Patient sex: M
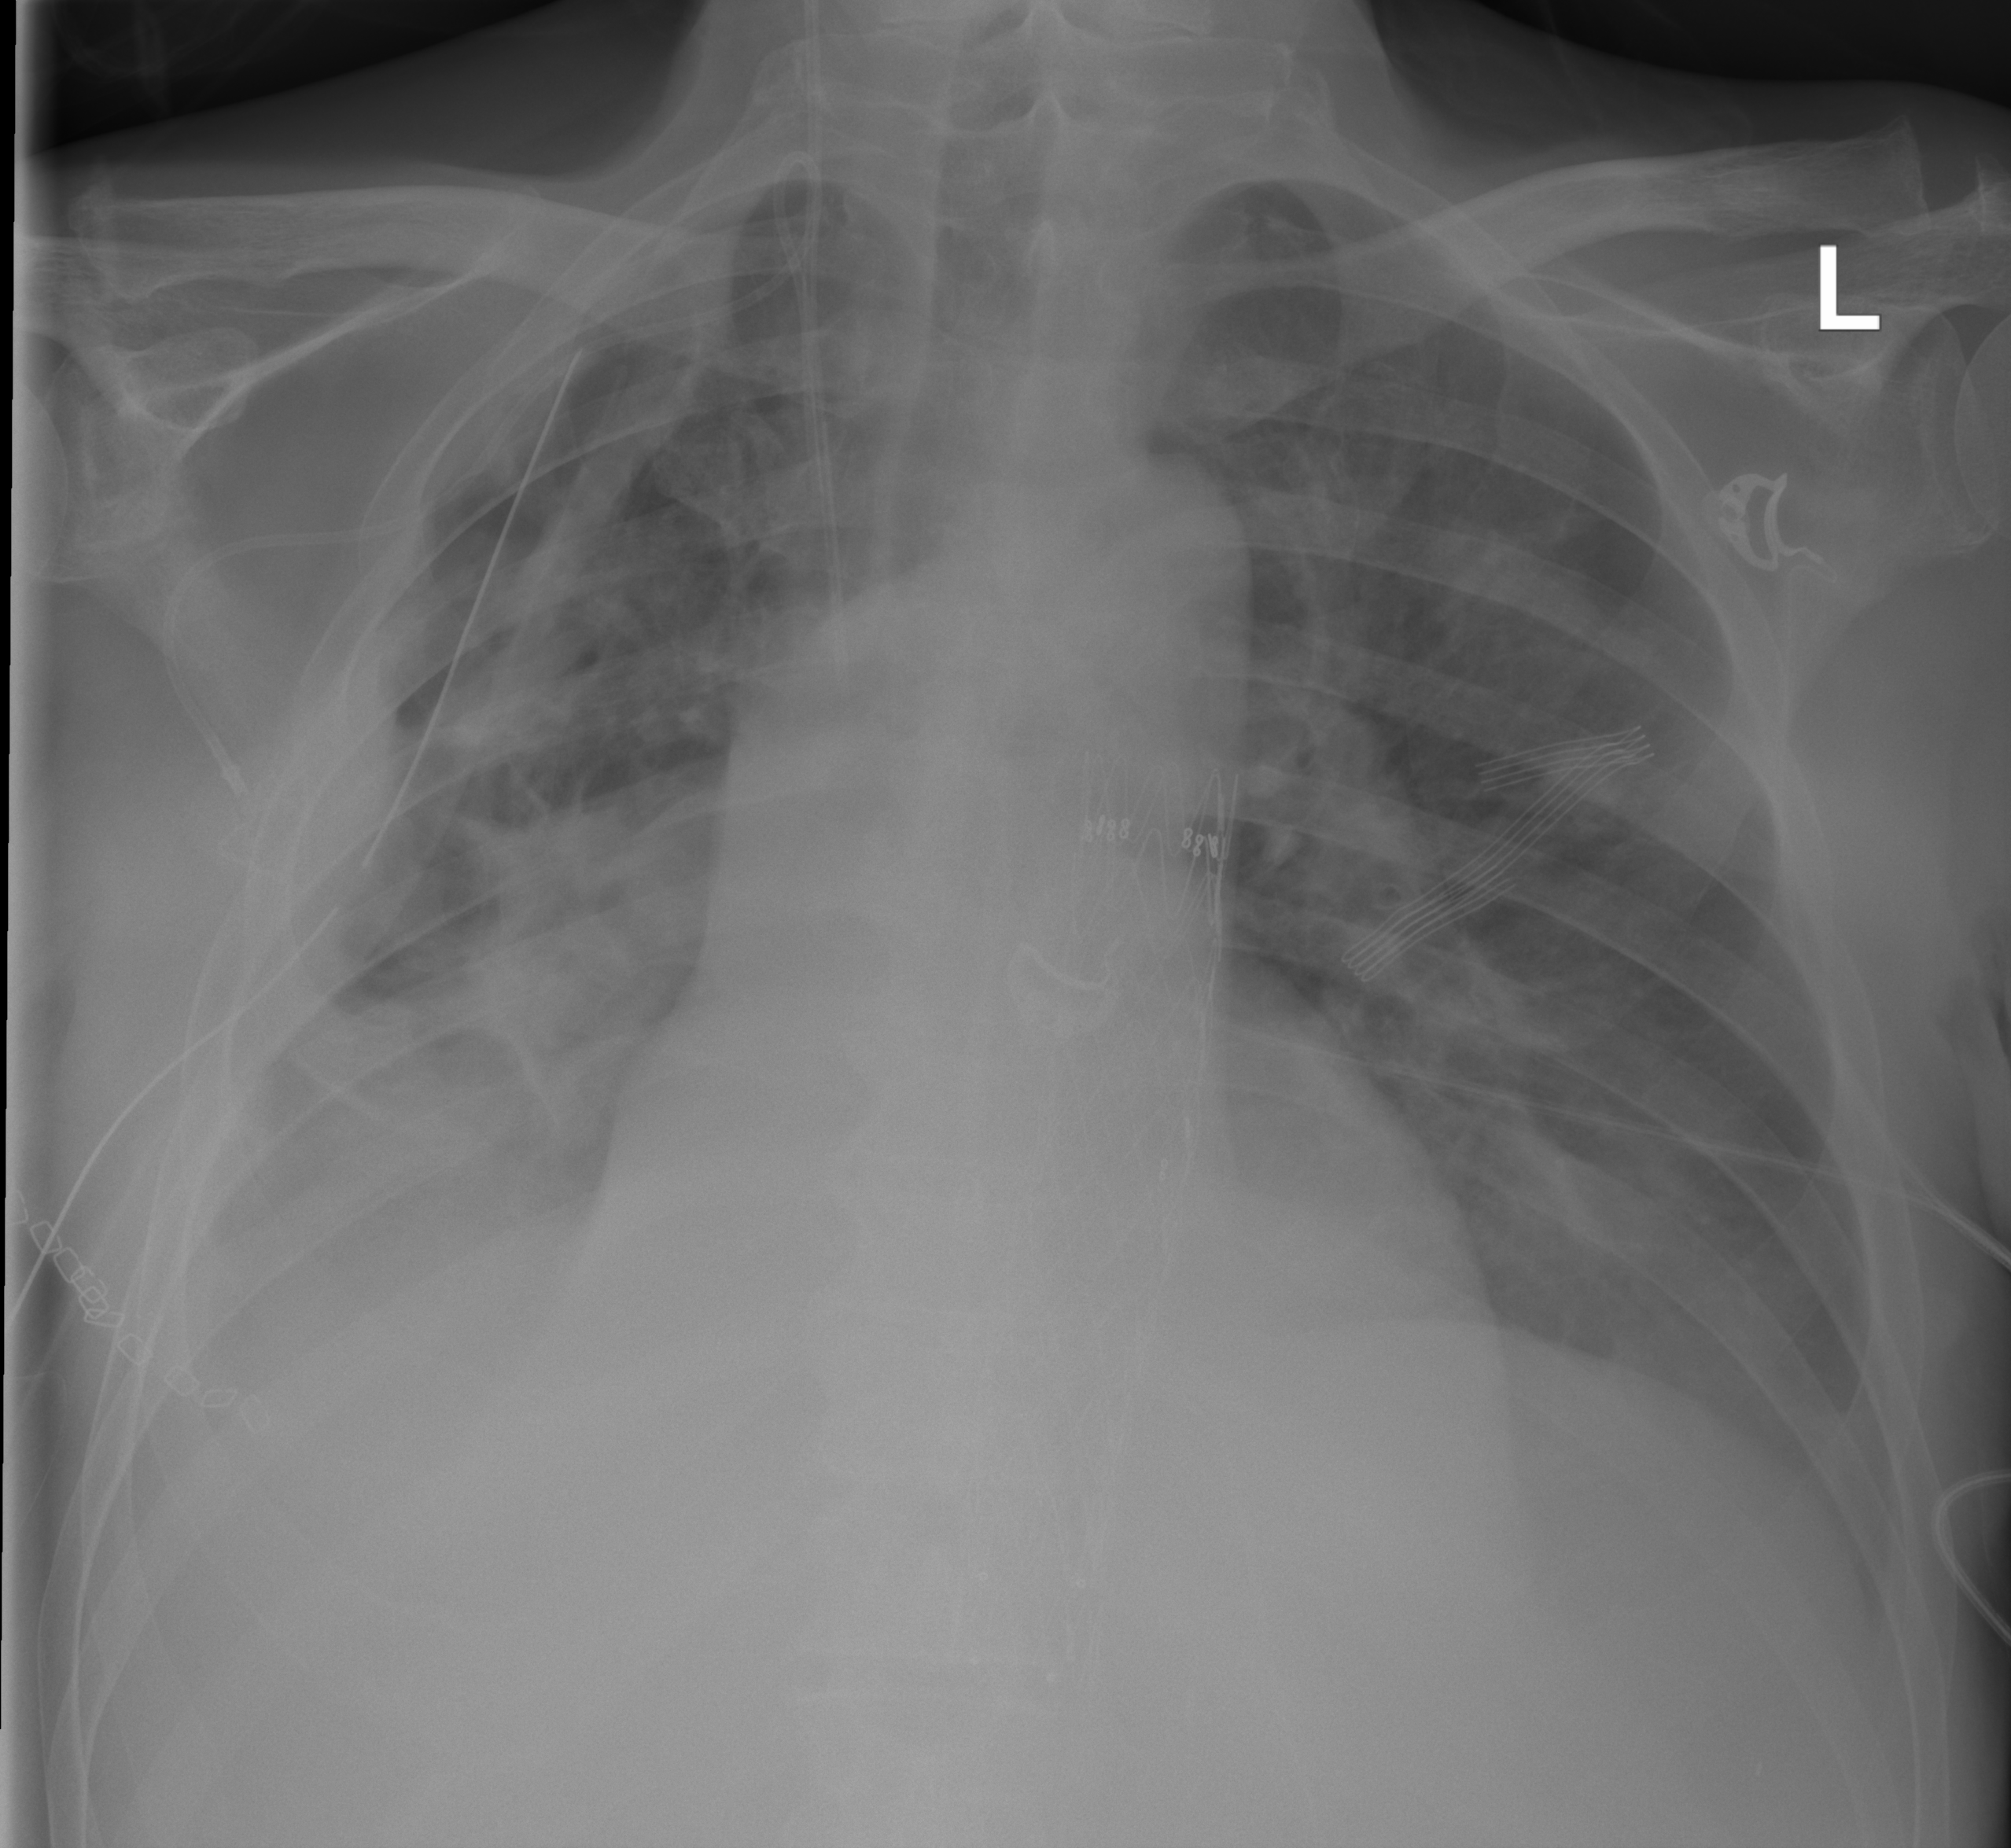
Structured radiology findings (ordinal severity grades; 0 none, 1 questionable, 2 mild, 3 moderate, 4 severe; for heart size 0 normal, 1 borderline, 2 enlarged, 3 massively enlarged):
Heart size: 2
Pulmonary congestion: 2
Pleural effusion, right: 3
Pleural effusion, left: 0
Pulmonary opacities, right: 2
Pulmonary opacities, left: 0
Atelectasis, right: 2
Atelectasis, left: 2